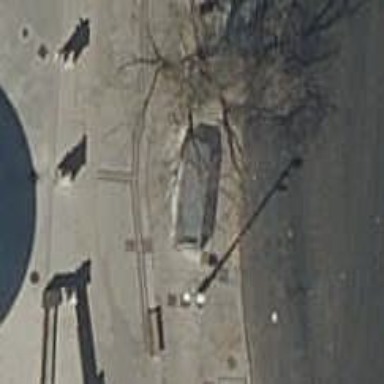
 serving as platform for public transportation."